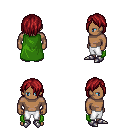
a pixel art fantasy rpg character, male body template, human, dark skin, green cape, white pants, brunette bangs hairstyle, metal boots, four views (front, back, left, right), 2x2 character sprite sheet, small pixel art, hard edges, no anti-aliasing